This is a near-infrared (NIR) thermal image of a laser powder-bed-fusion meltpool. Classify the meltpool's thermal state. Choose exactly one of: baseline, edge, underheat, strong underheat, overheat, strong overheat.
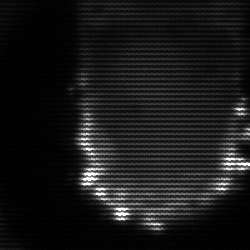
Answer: baseline